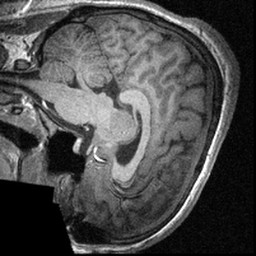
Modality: T1w
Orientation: sagittal
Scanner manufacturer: siemens
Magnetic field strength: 3 T
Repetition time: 1.57 s
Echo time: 0.00304 s